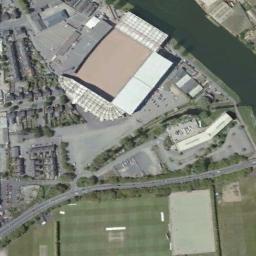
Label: stadium